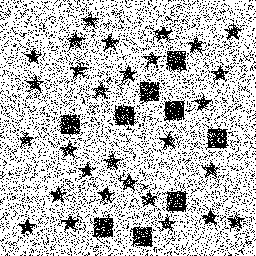
Squares: 9
Triangles: 0
Stars: 29
Total shapes: 38